Interaction volume radius: 5 \u00c5
Interaction volume height: 30 \u00c5
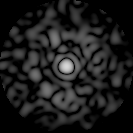
Disorder parameter: 0.8312